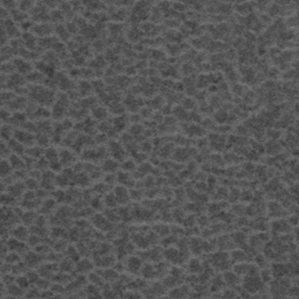
Label: frost